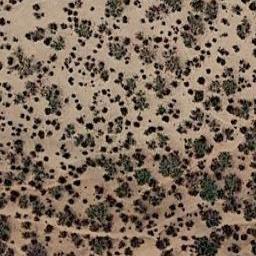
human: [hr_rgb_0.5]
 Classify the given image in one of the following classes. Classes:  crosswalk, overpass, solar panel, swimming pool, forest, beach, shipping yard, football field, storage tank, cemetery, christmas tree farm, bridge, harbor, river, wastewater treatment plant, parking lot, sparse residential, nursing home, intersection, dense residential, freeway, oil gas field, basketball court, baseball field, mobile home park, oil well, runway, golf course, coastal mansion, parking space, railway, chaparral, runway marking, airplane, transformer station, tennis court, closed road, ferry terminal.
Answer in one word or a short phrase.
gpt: chaparral